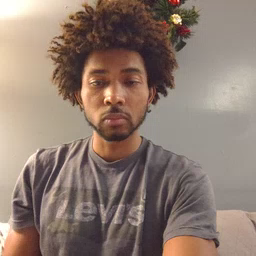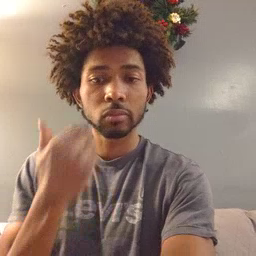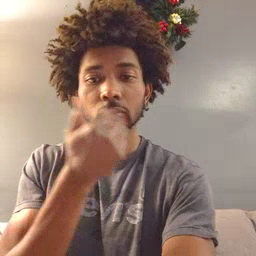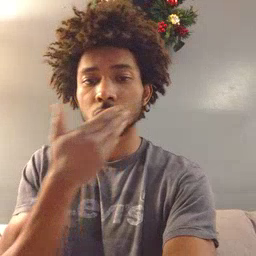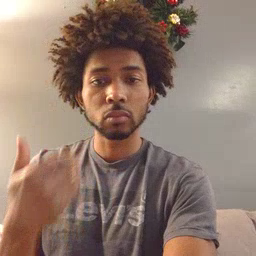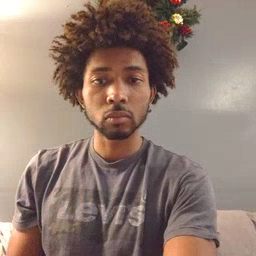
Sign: napkin